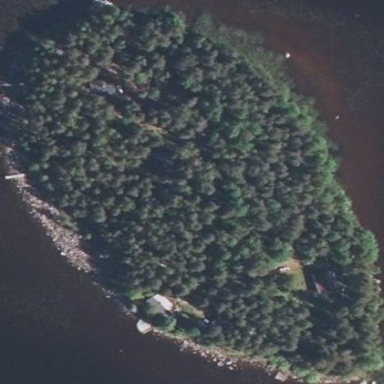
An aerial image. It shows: Islet.